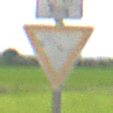
Verkehrszeichen: VorfahrtGewaehren
Zusatzzeichen oben: RichtungsangabeDurchPfeile9
Umgebung: Outdoor, RoadRail
Tageszeit: Midday
Wetter: PartlyCloudy
Licht: Natural
Jahreszeit: NotSpecified
Kontrast: HighContrast